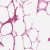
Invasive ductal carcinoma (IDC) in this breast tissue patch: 0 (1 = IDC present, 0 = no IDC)